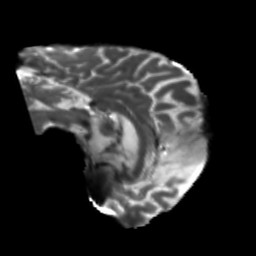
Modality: T2w
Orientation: sagittal
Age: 72
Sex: male
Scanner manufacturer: siemens
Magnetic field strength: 3 T
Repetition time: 5.25 s
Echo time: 0.08 s